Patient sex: M
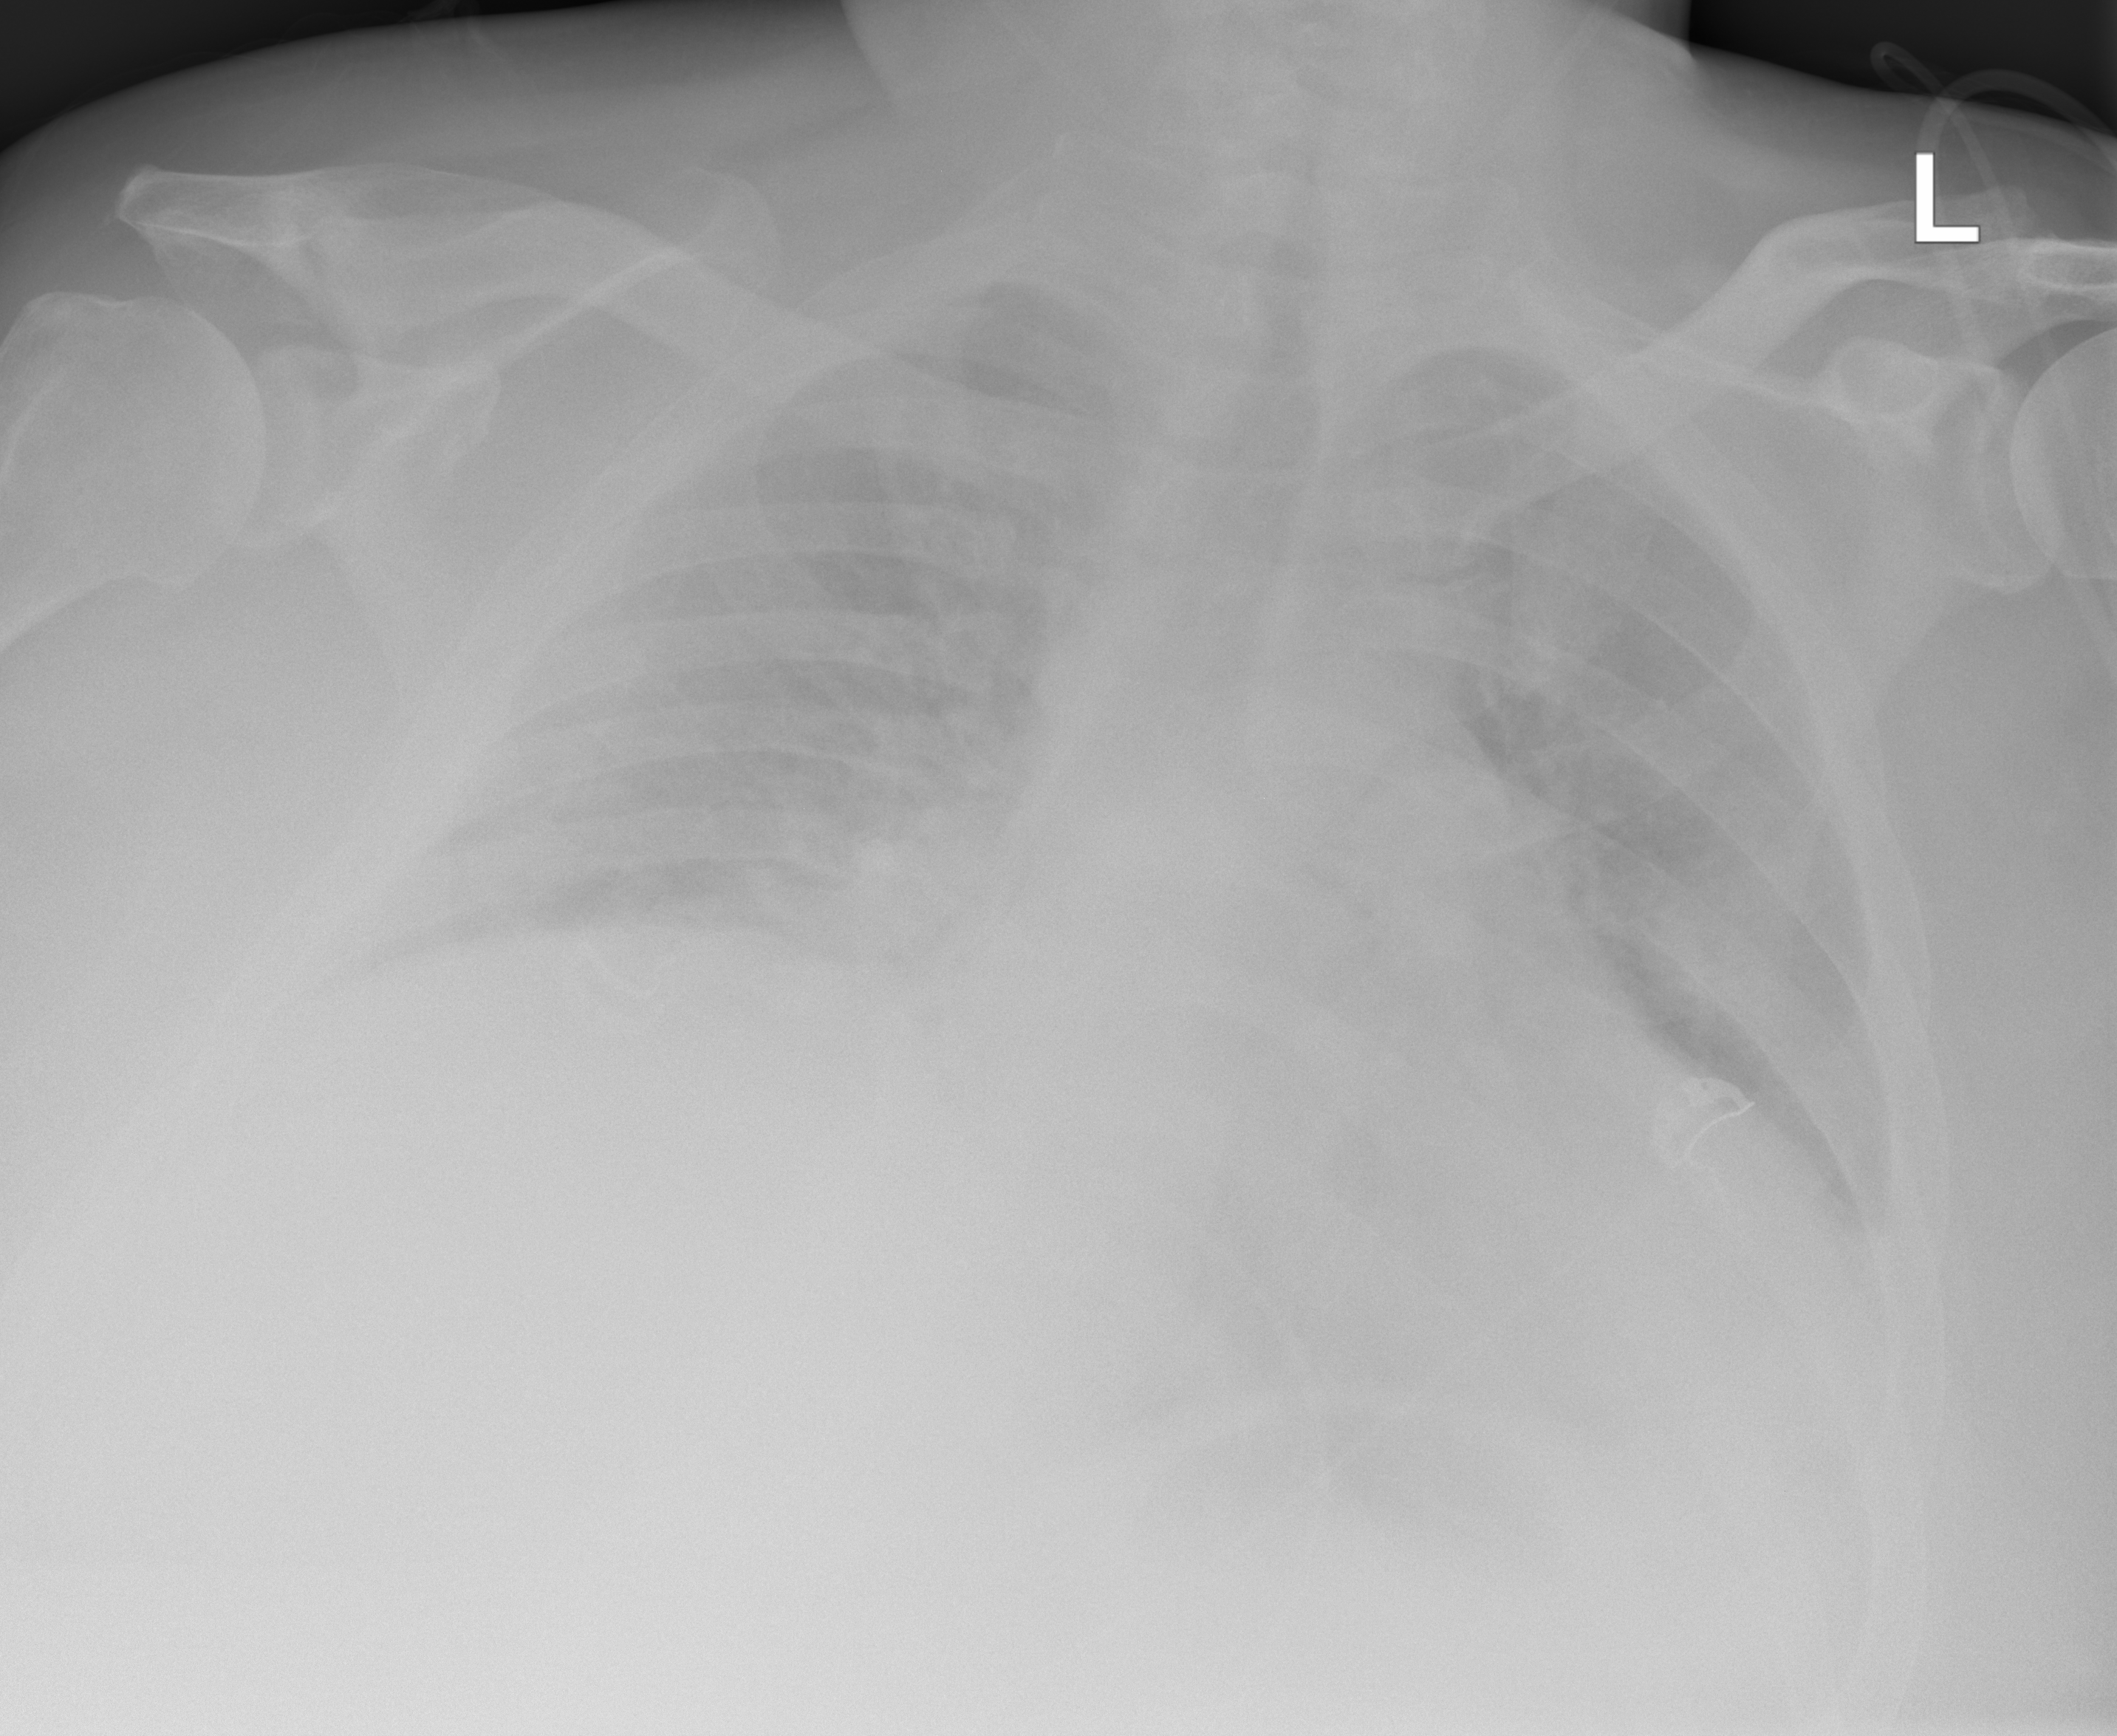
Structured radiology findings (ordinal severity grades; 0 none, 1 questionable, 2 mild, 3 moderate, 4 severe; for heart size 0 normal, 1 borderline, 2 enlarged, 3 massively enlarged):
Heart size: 2
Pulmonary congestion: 3
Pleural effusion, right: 0
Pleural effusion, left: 2
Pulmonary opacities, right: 3
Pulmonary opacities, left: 3
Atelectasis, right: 2
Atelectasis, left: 2